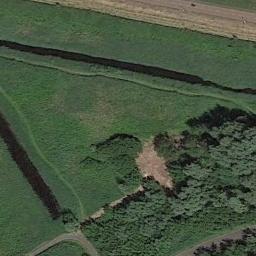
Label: meadow